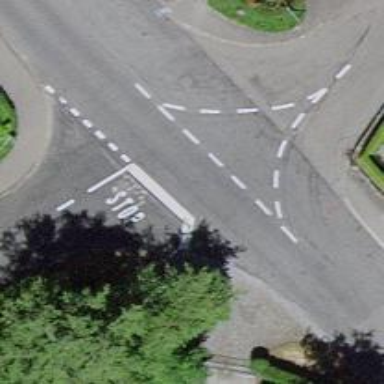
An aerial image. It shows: Stop road.